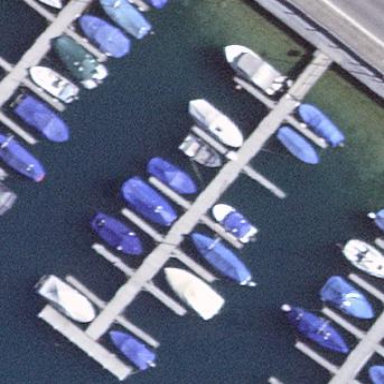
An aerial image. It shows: Marina on leisure land.